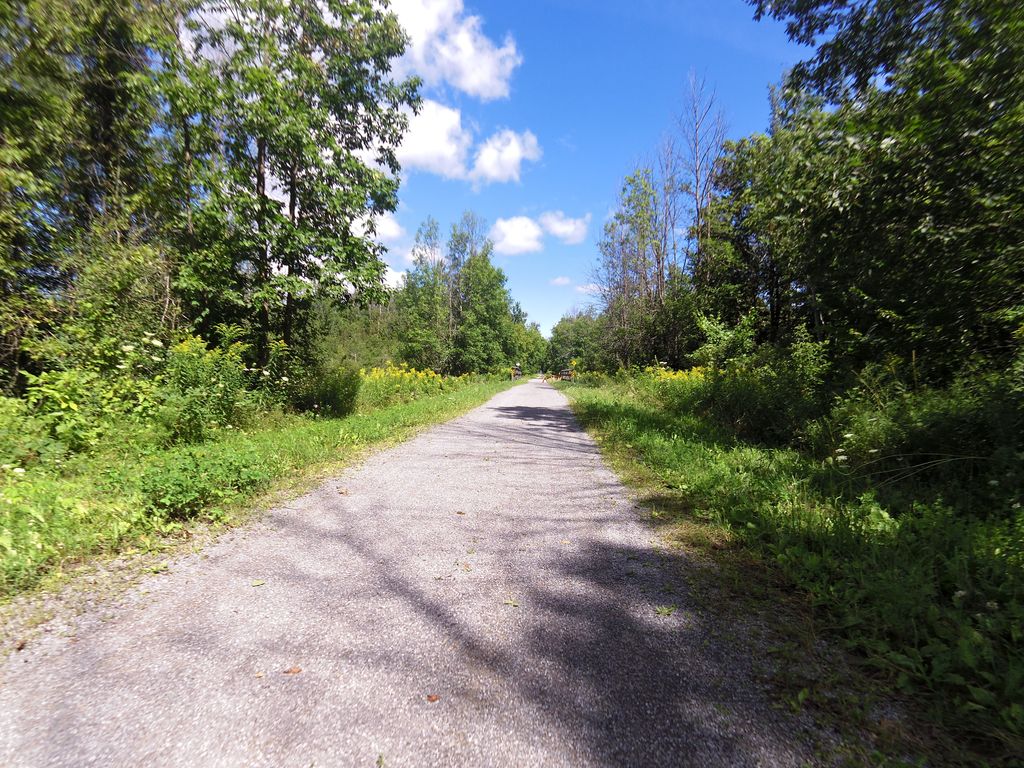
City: ottawa-gatineau